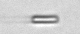
Label: fiber